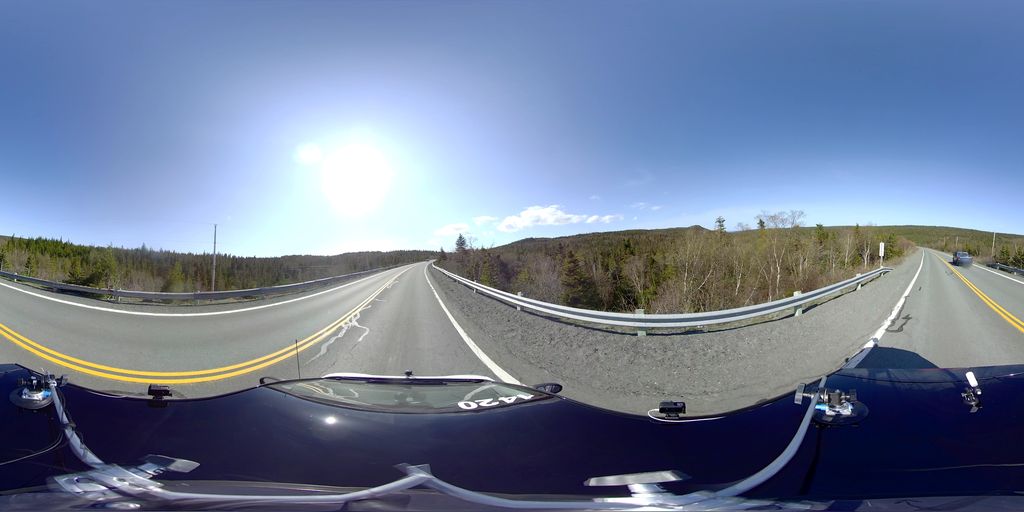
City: st_johns